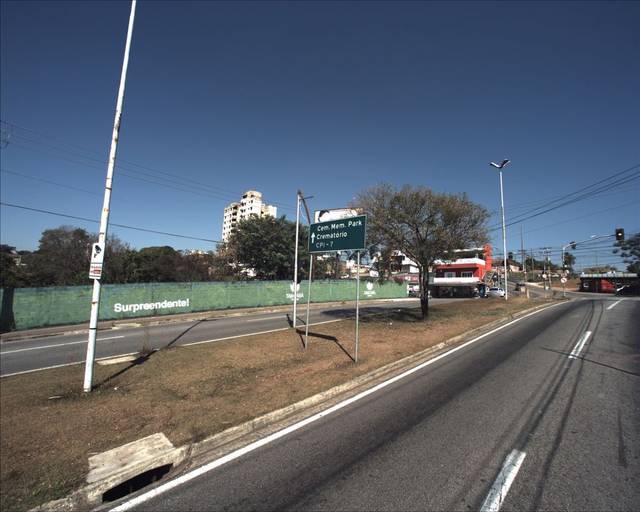
Region: Brazil
Coordinates: -23.502, -47.481